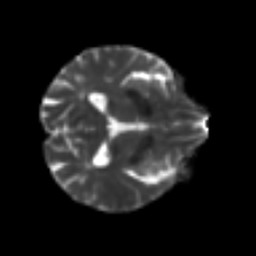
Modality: T2w
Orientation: axial
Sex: female
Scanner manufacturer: ge
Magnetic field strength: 3 T
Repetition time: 7 s
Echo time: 0.08 s